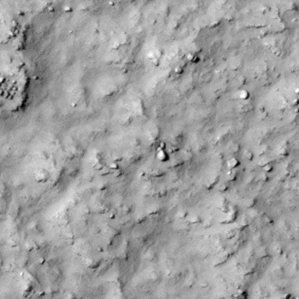
Label: non_frost